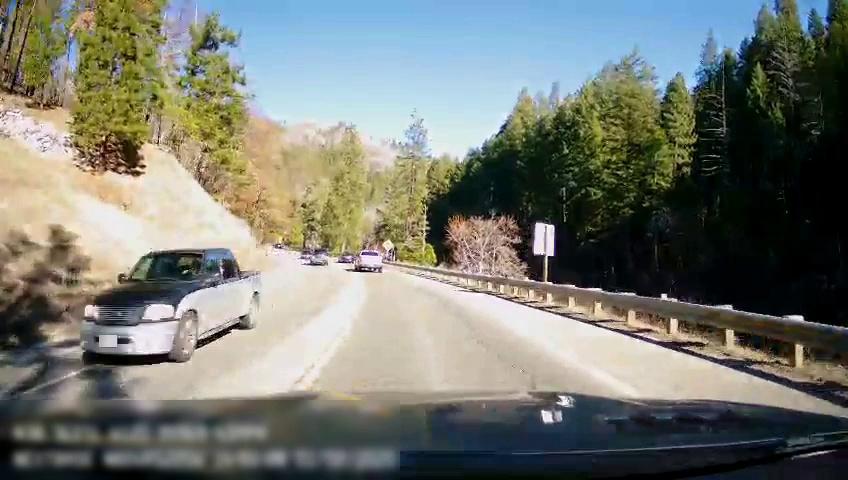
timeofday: Day
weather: Sunny
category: Drivable Space
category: Drivable Space
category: Vehicles | Truck
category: Vehicles | Car
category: Vehicles | Truck
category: Vehicles | Truck
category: Vehicles | Car
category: Lanes | Opposite Lane
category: Lanes | Current Lane
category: Lanes | Opposite Lane
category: Lanes | Current Lane
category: Traffic | Signs